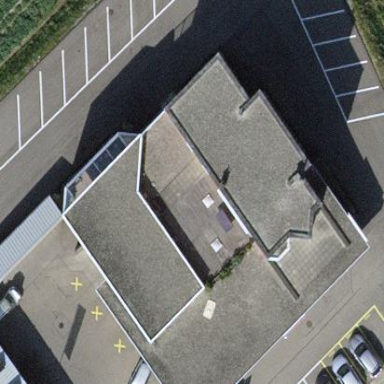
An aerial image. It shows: Building housing car repair shop.